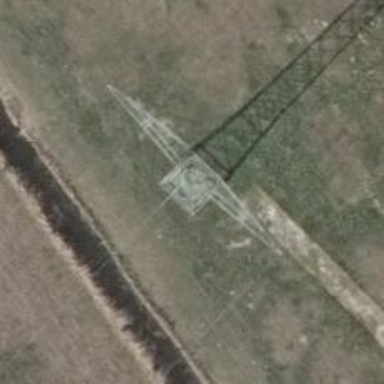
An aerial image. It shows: Power tower.